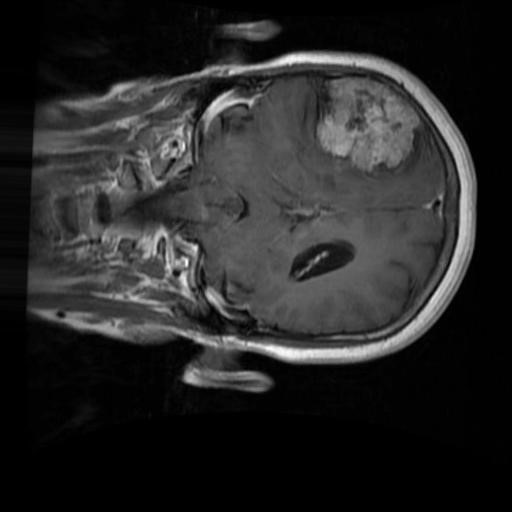
Label: brain_menin